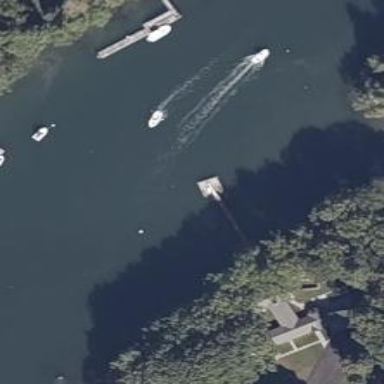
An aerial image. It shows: Man-made pier.